Question: I have been working with a series of classmates on a project. An accident caused me to make a mess of my own repository to the point where it's unusable, and I'm not sure when the issue occurred. I believe it's easier to simply empty out my repository, and pull from the latest of my classmates' commits, but when I do this, nothing happens. My repository is still blank.
We all have forked from the teacher's base repository, and we're using Git Extensions, since we're all new to Git (but required to use it for the class.)

I'm trying to revert to Shade's commit earlier in the day entitled "Updated Game," but I don't know how to go about that. How do I go about this process?
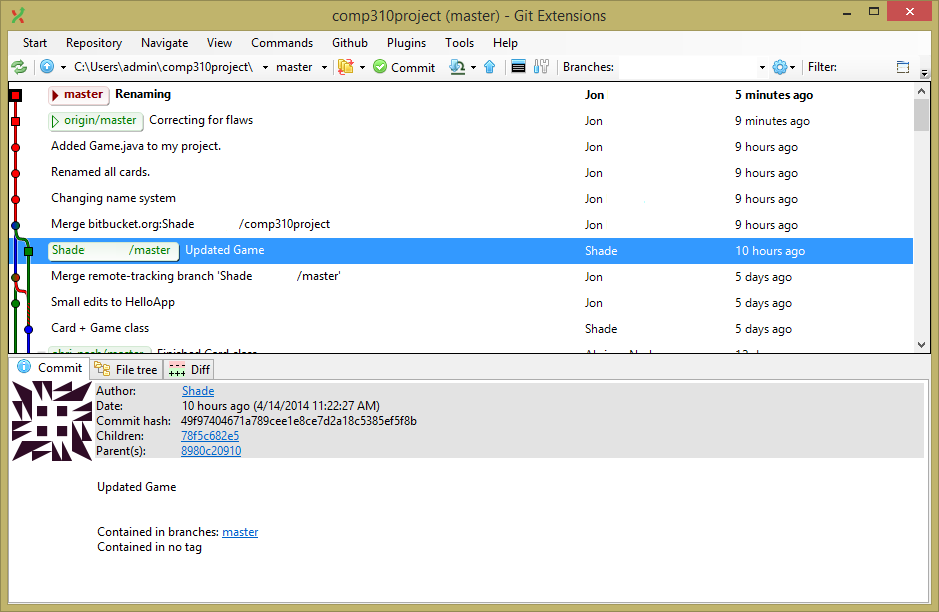
Answer: You will rapidly get frustrated with the GUI when trying to do anything but the simplest stuff with Git. This is one of those times where you do something more complicated, and you need to use the terminal ;). Run:
'''
git checkout master
git reset --hard Shade/master
'''
Note that .
Now 'master' will point at the commit that 'Shade/master' is pointing to. This is the answer to your question. But! There is a catch that you should consider. By restting your 'master' behind 'origin/master', you've created a situation where you can't push to 'origin/master' anymore, because 'origin' would reject the non-fast-forward push. What you have to do is "dummy merge" 'origin/master' into your local copy, like this:
'''
git merge --ours origin/master -m "Fix botched work"
'''
The '--ours' flag discards any changes in the other branch that might otherwise have been merged in. Now you can push without 'origin' complaining.
Hope that helps!